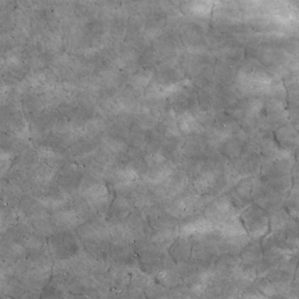
Label: non_frost